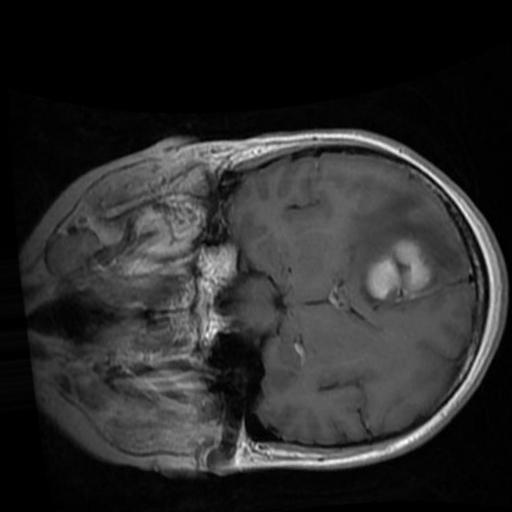
Label: brain_menin